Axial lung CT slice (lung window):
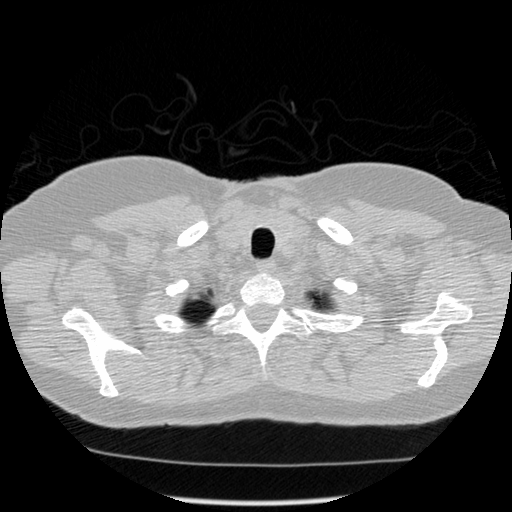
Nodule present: yes
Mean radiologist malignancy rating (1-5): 2